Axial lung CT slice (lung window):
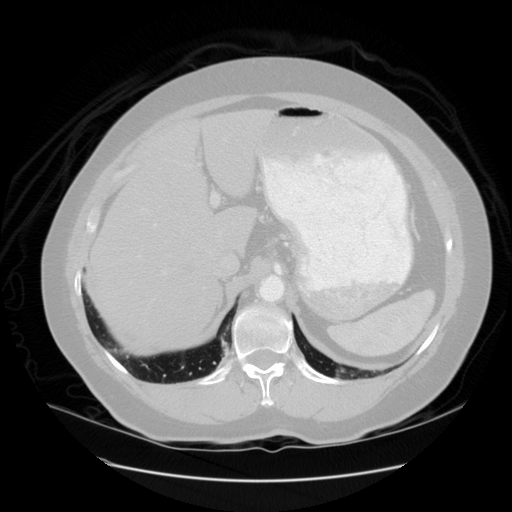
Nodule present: no